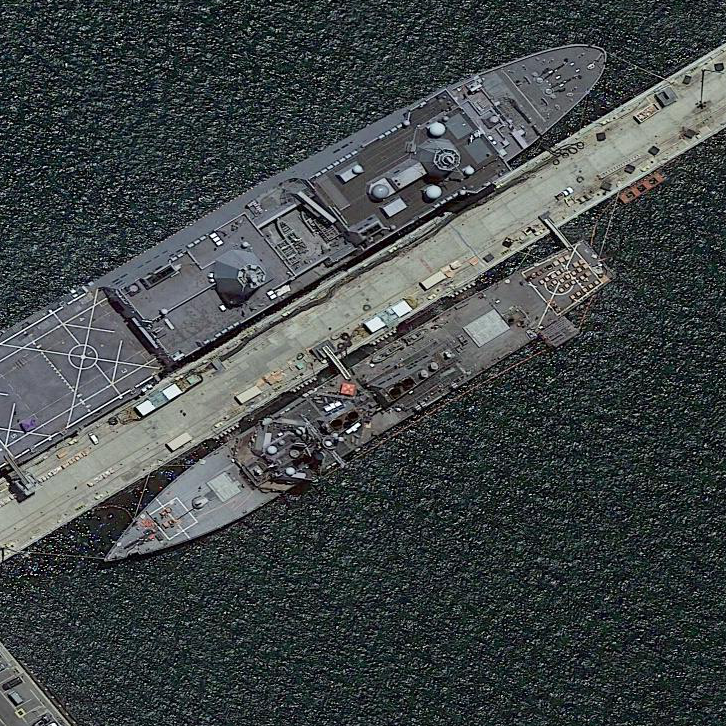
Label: destroyer